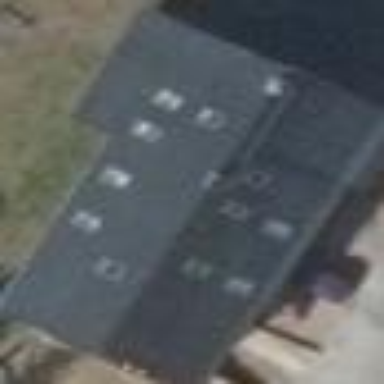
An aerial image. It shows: Simple house.